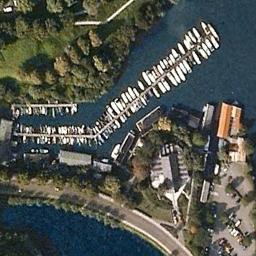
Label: harbor